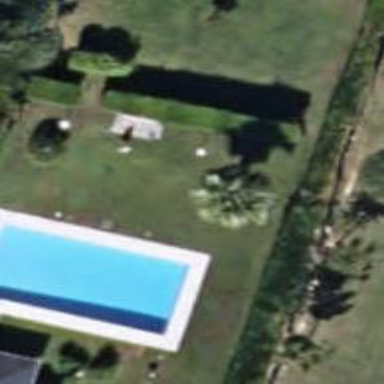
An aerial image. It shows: Swimming pool located in leisure land.